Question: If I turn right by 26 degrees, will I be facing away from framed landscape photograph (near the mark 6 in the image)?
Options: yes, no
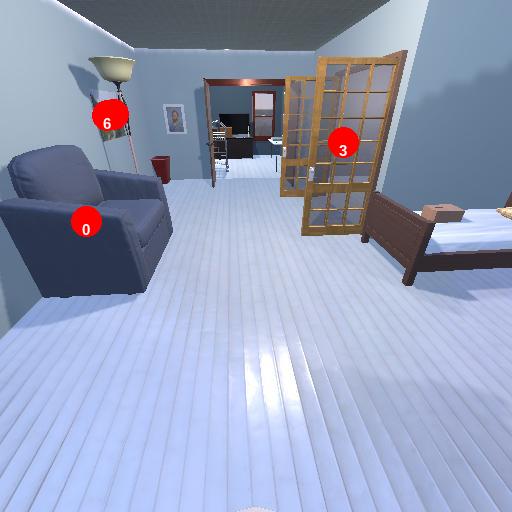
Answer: yes